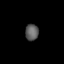
Tissue: lung
Cell type: Fibroblasts
Senescence score: 0.6019
Nuclear area (px): 215
Mean DAPI intensity: 91.219